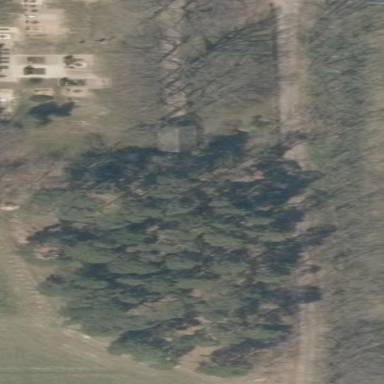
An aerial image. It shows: Forest area.